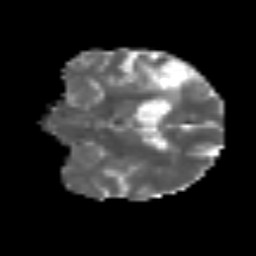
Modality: MD
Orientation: coronal
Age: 69
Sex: male
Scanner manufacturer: siemens
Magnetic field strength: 3 T
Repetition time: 3.2 s
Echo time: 0.081 s